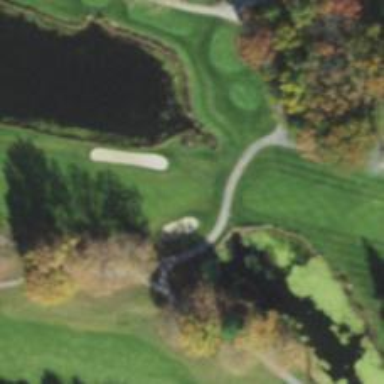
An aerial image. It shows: View of golf hole.